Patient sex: F
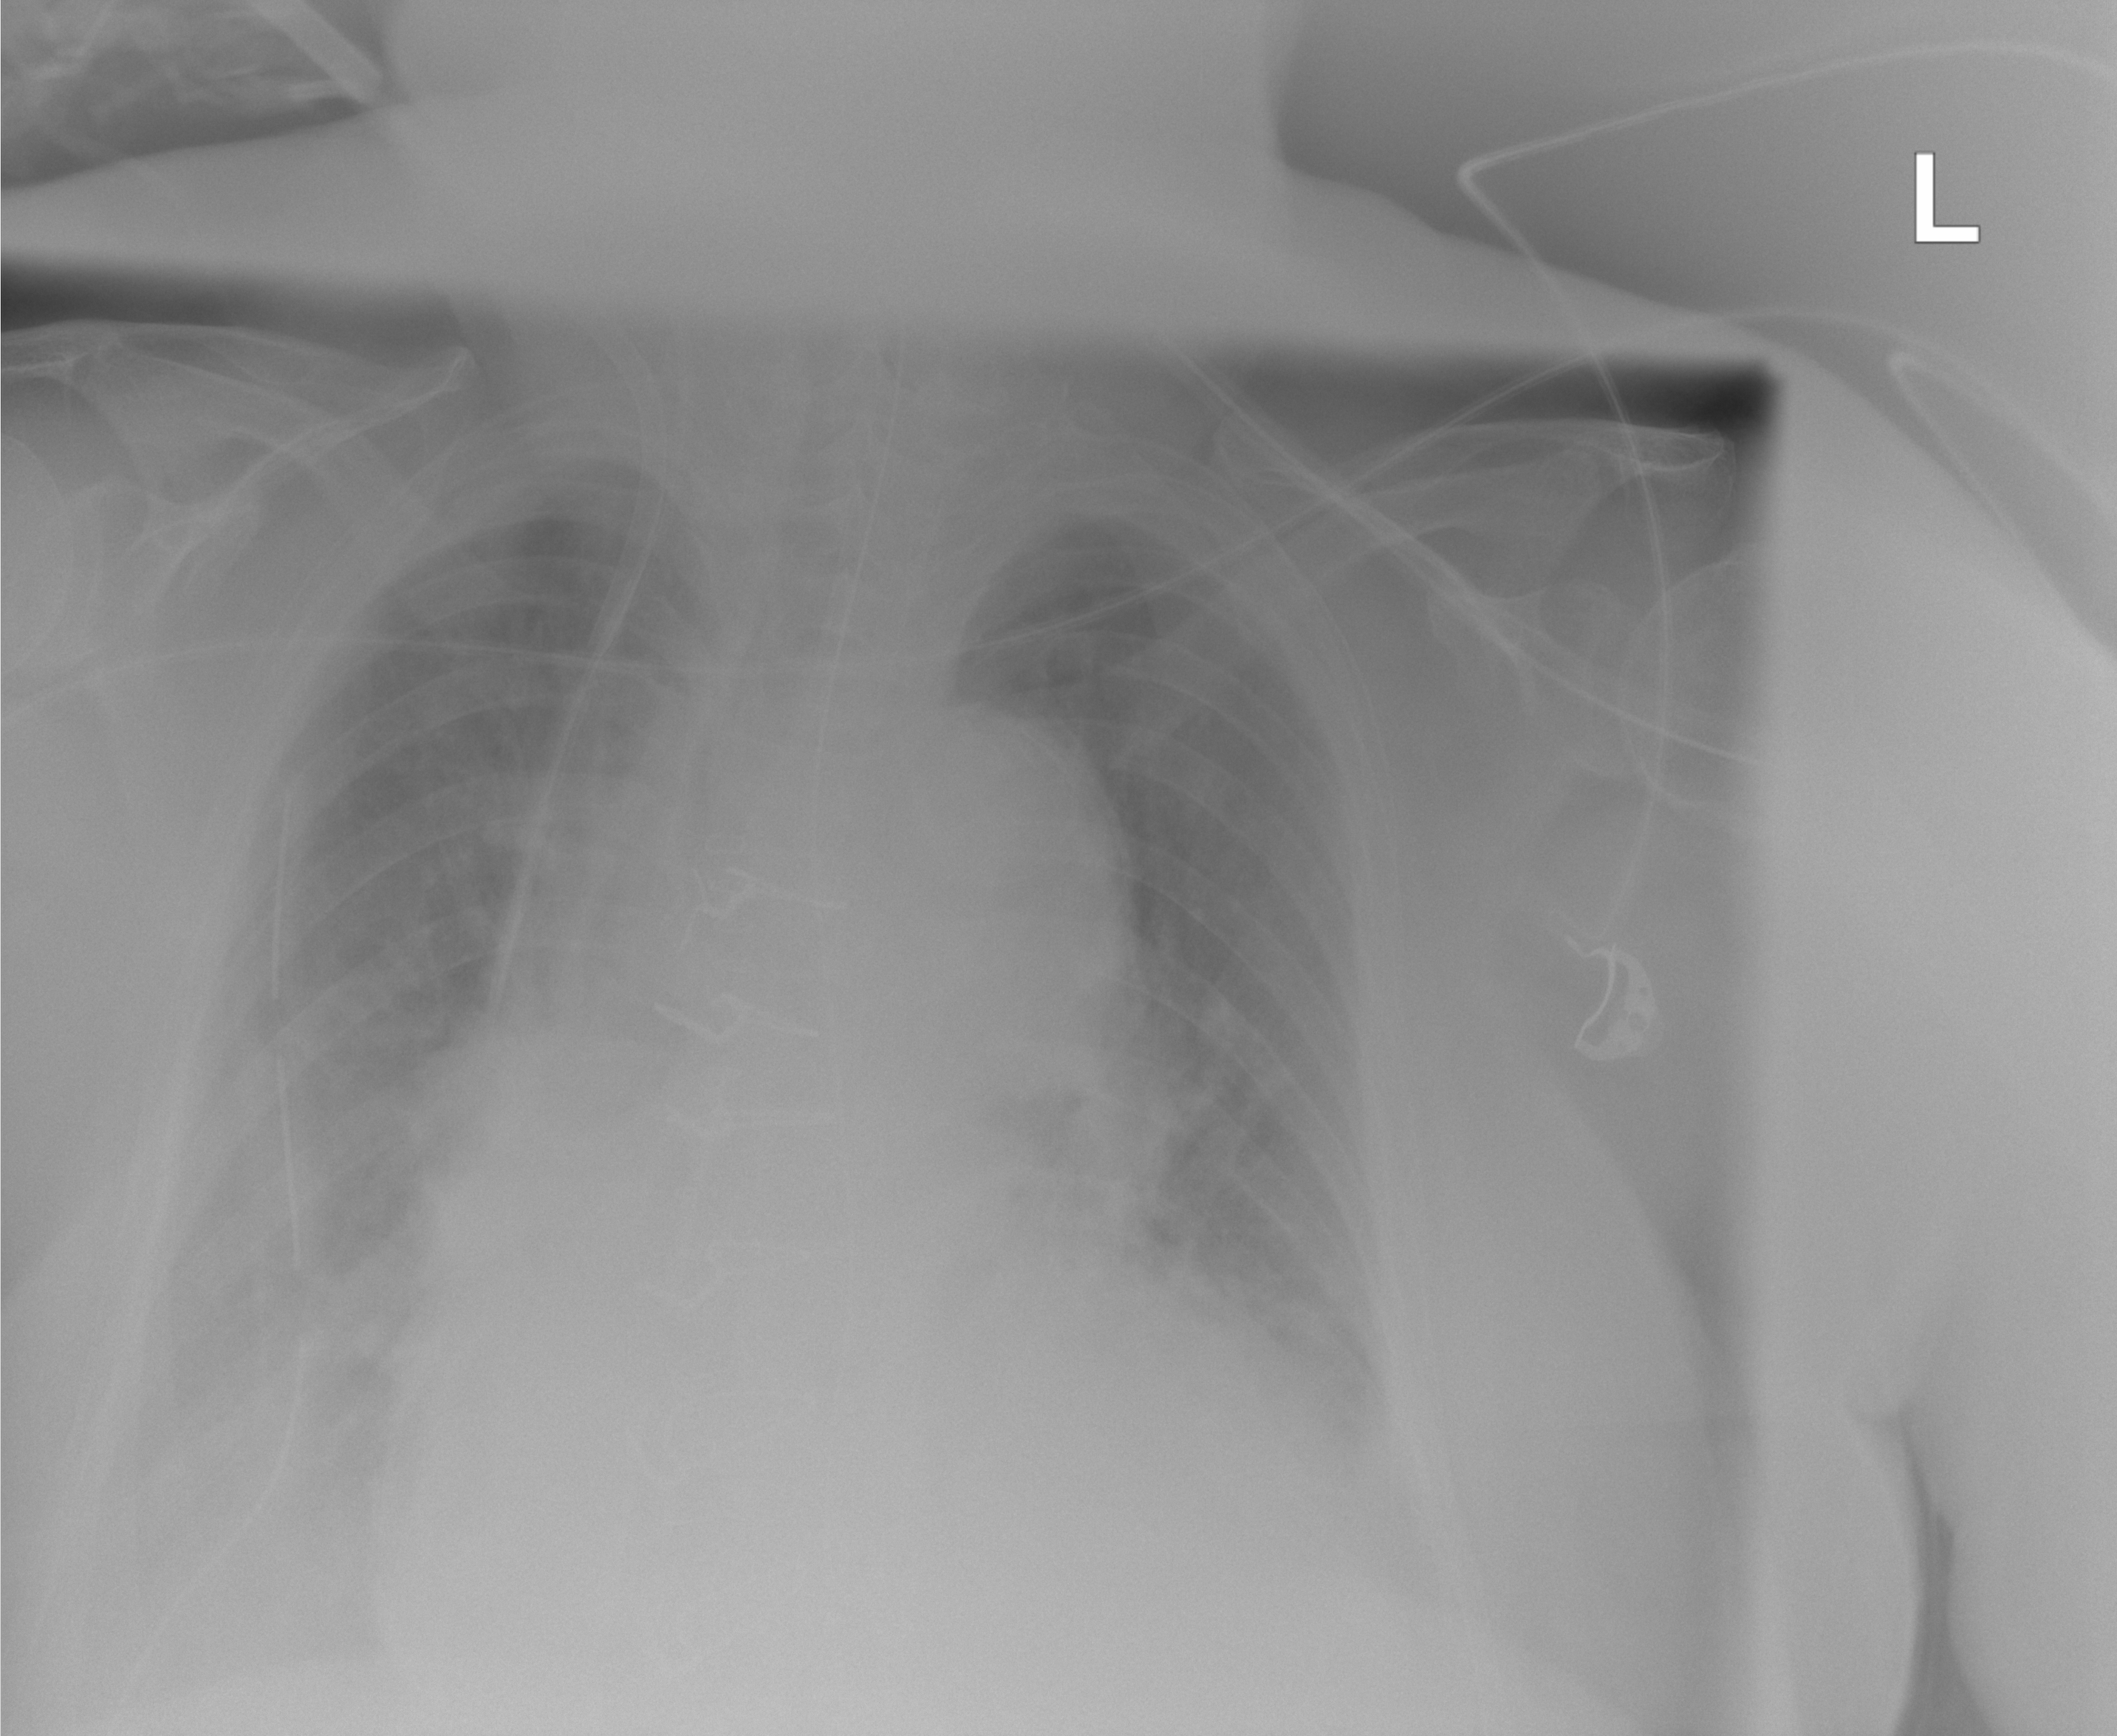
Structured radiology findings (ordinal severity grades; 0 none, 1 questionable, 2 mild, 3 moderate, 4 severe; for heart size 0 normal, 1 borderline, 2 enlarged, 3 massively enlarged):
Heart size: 2
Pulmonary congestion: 0
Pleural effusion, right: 0
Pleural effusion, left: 0
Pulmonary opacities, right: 0
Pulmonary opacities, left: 0
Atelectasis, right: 2
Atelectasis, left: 2